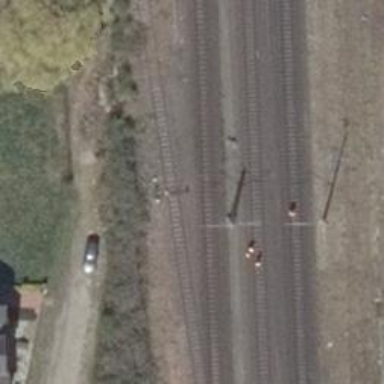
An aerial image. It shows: Single-track railway spur.